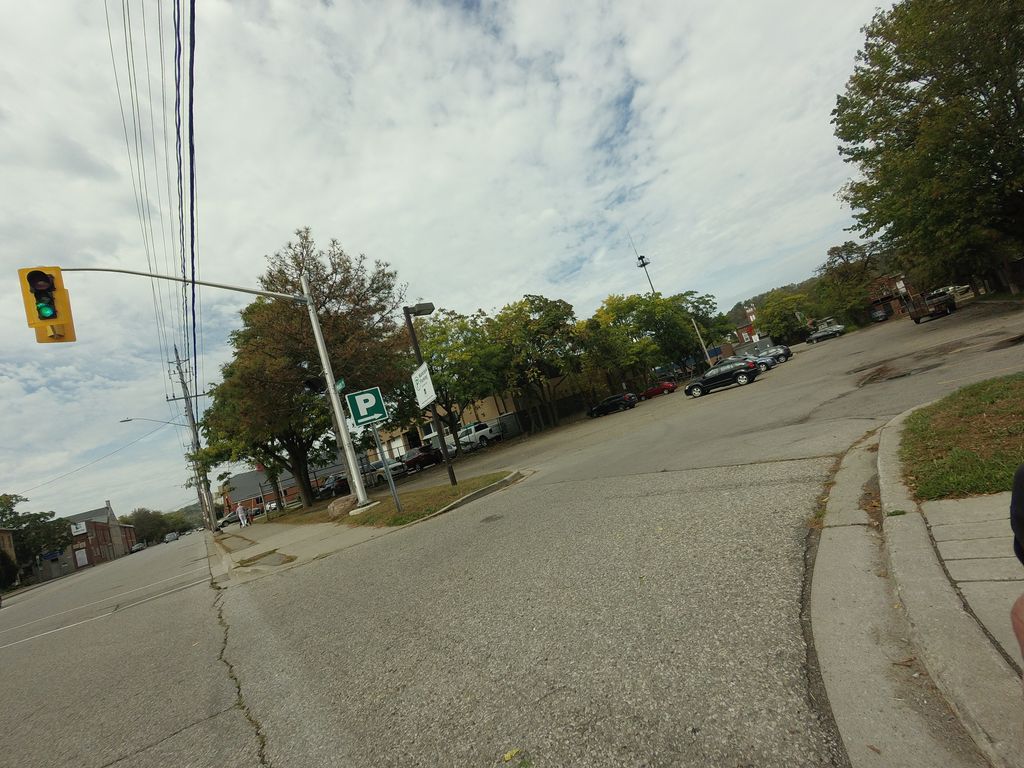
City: hamilton